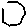
Label: hexagon